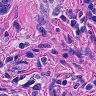
Metastatic tissue present: yes